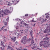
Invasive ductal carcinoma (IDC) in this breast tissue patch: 1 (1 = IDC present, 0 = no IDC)